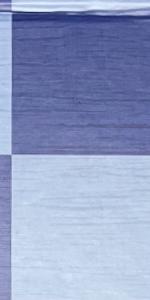
Label: Empty